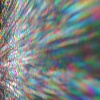
Label: sunburn